Current action and preconditions to check: trajectory_clear

Your task: For each precondition in the list above, predict whether it will hold at this action.

Consider the current scene as observed from the mobile robot's camera, and analyze the predicted future states of all dynamic agents (e.g., people, animals, vehicles, or any moving entities) within the NEXT SECOND.

IMPORTANT: Only answer "very likely" if you are absolutely certain—based on strong, clear evidence—that a dynamic agent will violate the precondition in the predicted future state. Do NOT answer "very likely" for unlikely, ambiguous, or low-probability risks.

Ask yourself for each precondition: Is there a high probability, with clear and convincing evidence, that the predicted future states of any dynamic agent will interfere with the predicted future state of the currently executing action within the NEXT SECOND, causing that precondition to fail?

Assess the risk level based on these predictions. Use "likely" or "very likely" if motions create a clear risk of interference.

Use "neutral" or "improbable" if agents are nearby but their predicted paths are clearly diverging or non-conflicting.

Failure Risk Categories: "very improbable", "improbable", "neutral", "likely", "very likely"

Answer Format: Output ONLY the probability_of_failure value from these categories: "very improbable", "improbable", "neutral", "likely", "very likely"

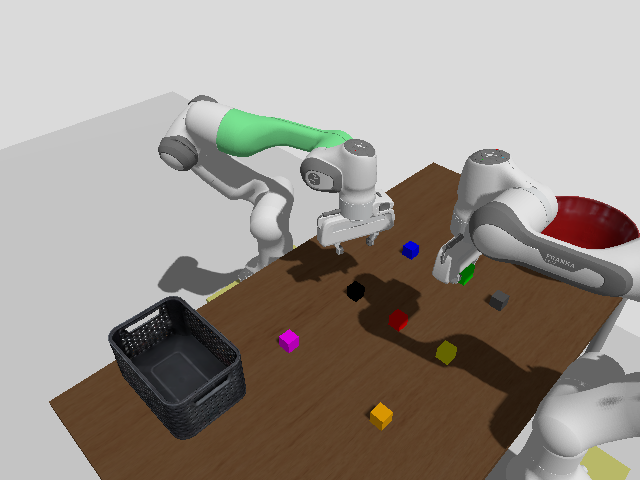

Answer: improbable